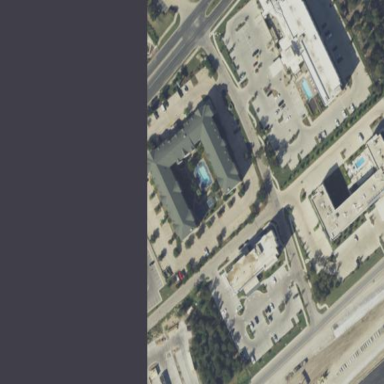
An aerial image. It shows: Hotel building.